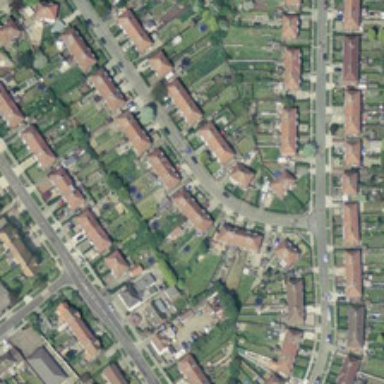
Many buildings and green plants are in a dense residential area .